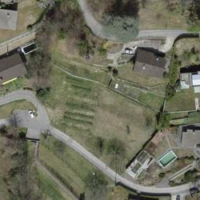
EUNIS habitat code: 55
Species observed at this site:
Sambucus nigra